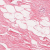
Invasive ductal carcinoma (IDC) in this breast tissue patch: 0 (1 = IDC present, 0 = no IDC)